Field crop: tomato
Growth stage: 2
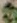
Species: solanum